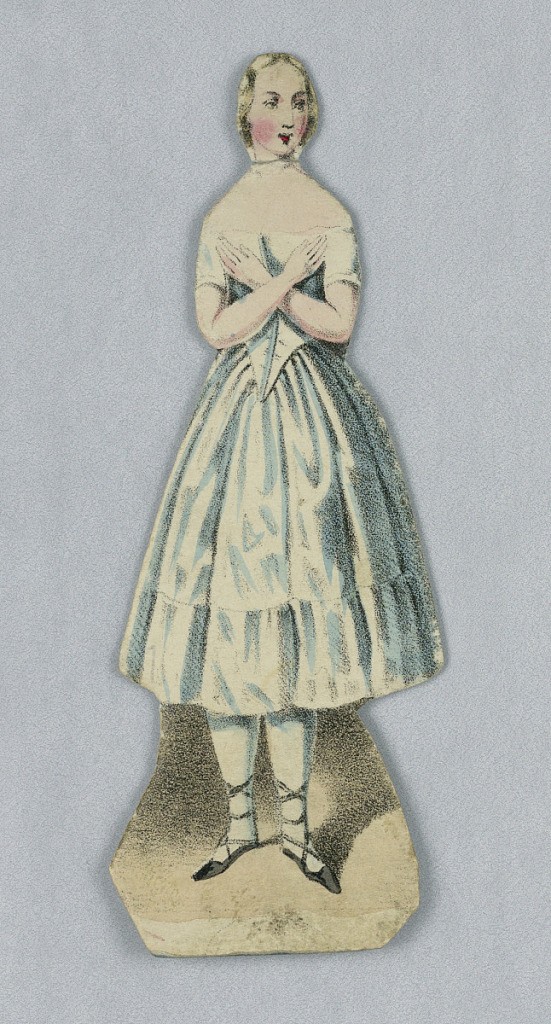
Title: Jenny Lind Paper Doll and Ten Costumes Designed for Her Operatic Roles
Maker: Jenny Lind, Swedish, 1820–1887
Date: ca. 1850
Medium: Lithograph on heavy white wove paper
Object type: Paper doll
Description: Paperdoll, representing the figure of Jenny Lind and ten cut out costumes, numbered 1 - 10, each from one of Jenny Lind's operatic roles, designed to be placed over the doll, all in paper folder; tied with green ribbon. Enclosed in cardboard container, the cover bearing full-length portrait of the singer, its inner side cover identifying the ten costumes (in German and English) and showing a three-quarter portrait of Jenny Lind in the center.